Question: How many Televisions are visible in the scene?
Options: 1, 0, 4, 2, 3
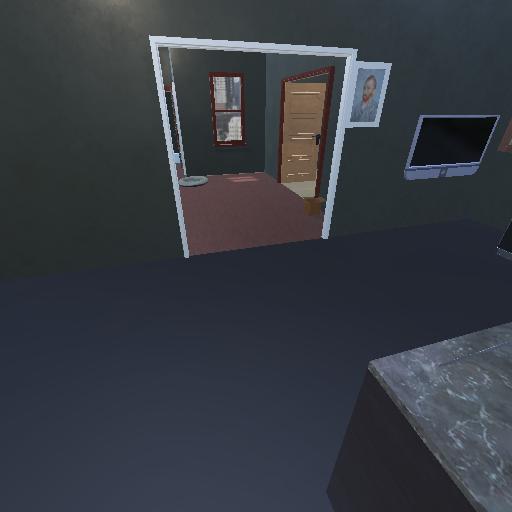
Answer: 1